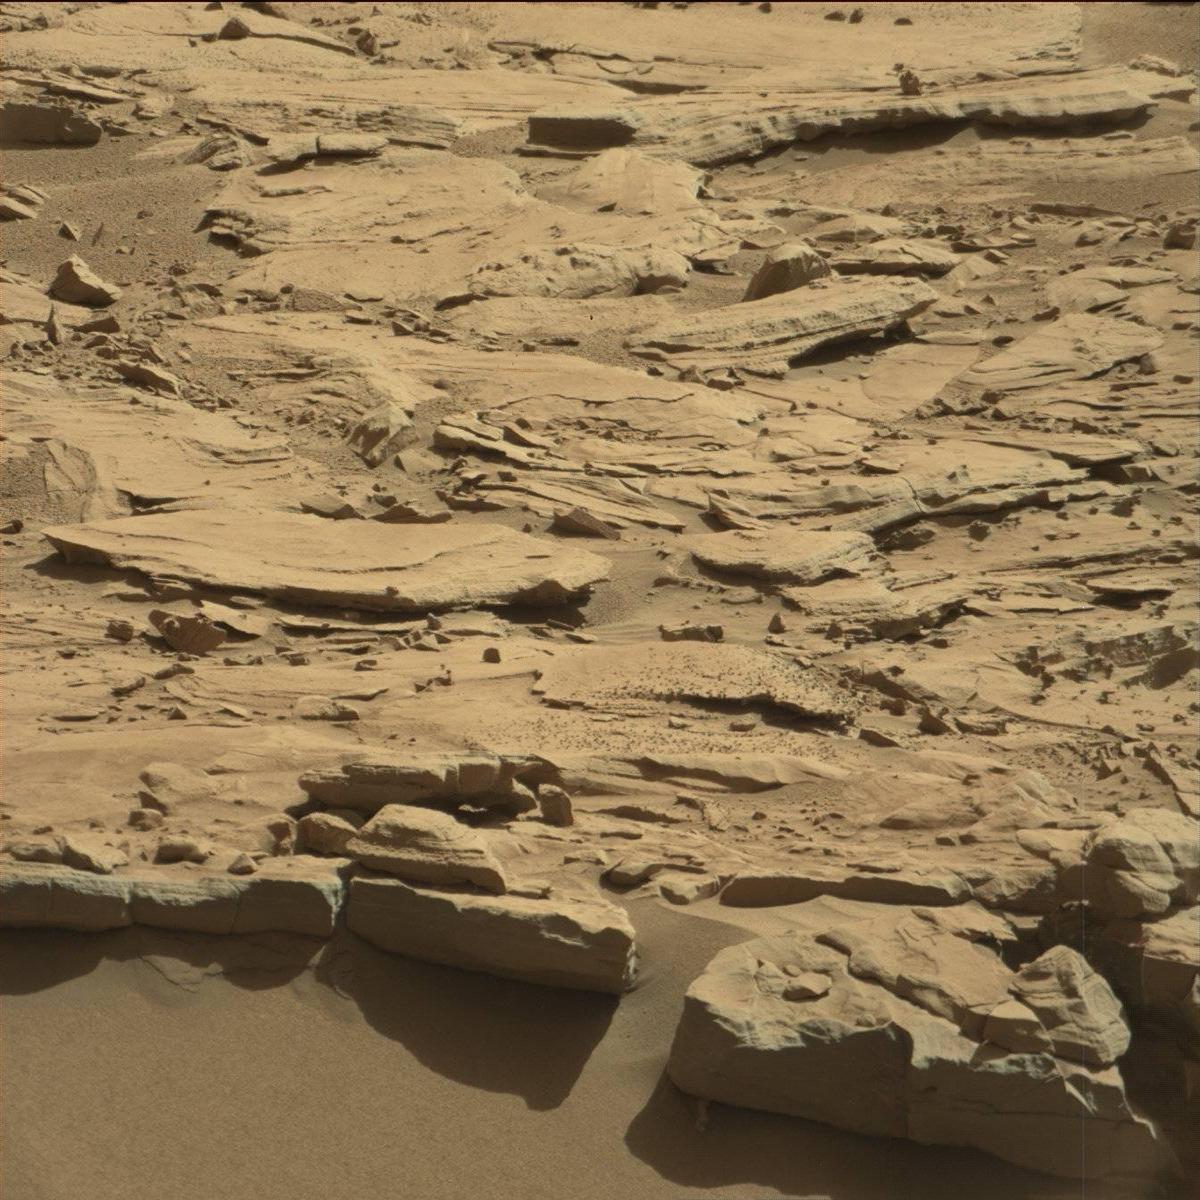
Terrain classes present: Bedrock, Sand / Soil